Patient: sex M, age 46
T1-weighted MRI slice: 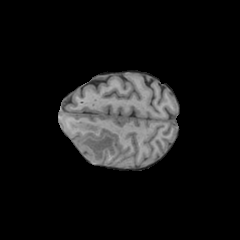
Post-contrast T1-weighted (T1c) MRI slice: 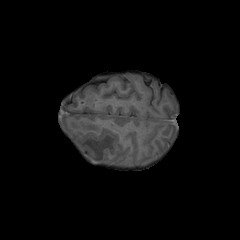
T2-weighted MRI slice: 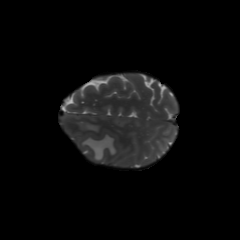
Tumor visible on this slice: yes
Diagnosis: Glioblastoma, IDH-wildtype
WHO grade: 4